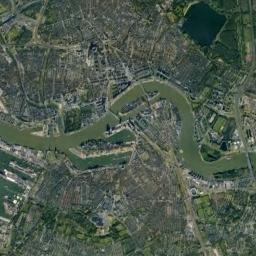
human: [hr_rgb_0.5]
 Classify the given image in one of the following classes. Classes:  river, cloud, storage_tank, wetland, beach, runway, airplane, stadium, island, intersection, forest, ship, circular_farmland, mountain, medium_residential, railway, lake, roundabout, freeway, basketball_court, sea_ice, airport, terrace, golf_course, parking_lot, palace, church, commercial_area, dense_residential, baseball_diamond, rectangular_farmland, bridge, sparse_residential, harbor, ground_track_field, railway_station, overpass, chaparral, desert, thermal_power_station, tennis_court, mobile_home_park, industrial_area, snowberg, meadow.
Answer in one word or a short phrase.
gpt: river